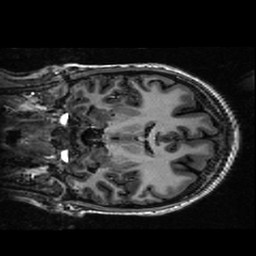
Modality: T1w
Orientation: coronal
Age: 18
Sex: female
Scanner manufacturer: ge
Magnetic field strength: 3 T
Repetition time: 0.01144 s
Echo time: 0.005012 s